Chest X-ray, AP view. Patient: 63 years old, sex M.
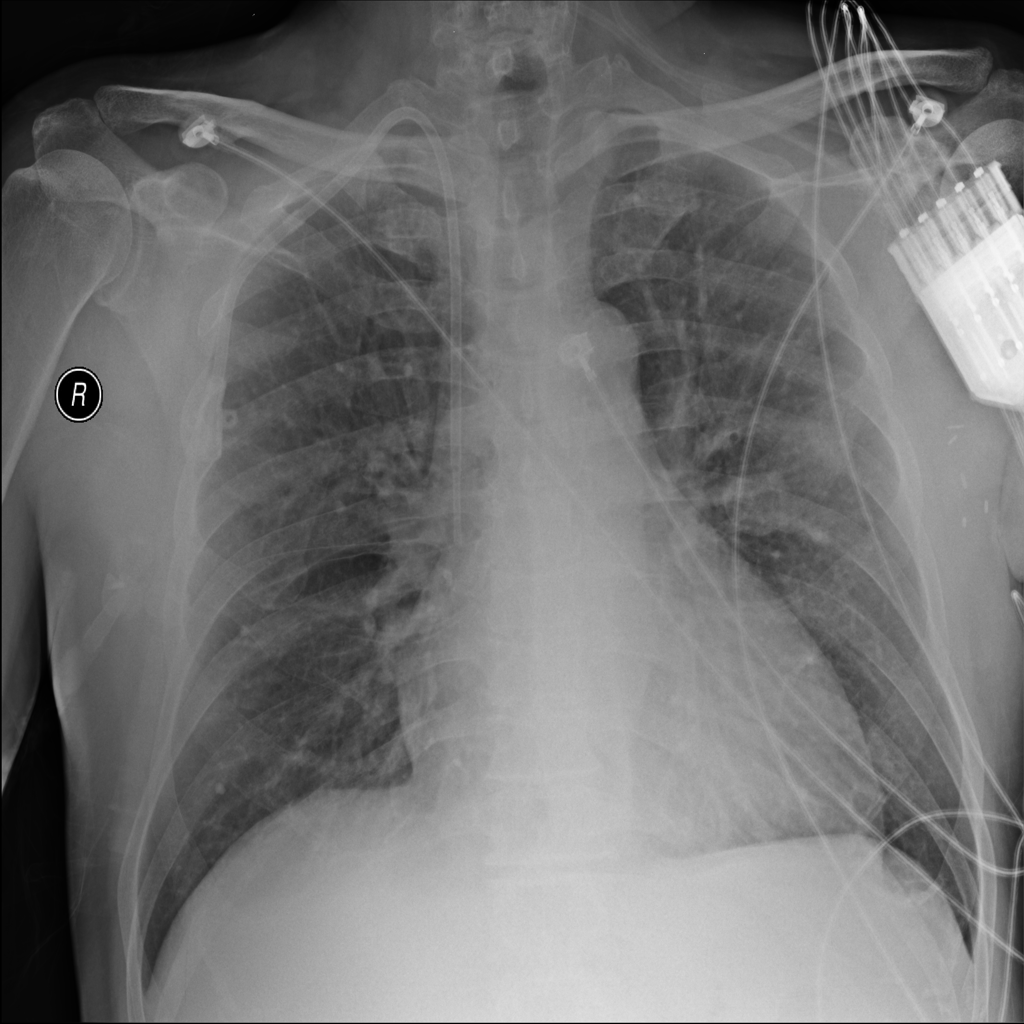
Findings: Edema